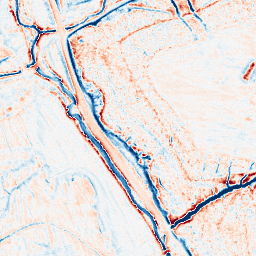
Category: edge_preserving
Decomposition family: anisotropic_diffusion
Decomposition parameters: iterations: 20
kappa: 10
gamma: 0.15
Upsampling method: bicubic_16x
Upsampling parameters: scale: 16
Upsampling scale: 16